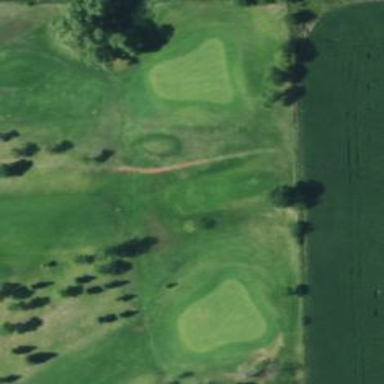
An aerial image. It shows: Service road designated as golf cart path.